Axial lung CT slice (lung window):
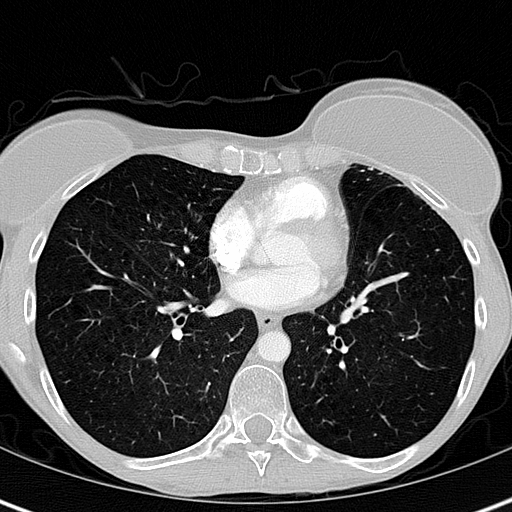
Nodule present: no